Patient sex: M
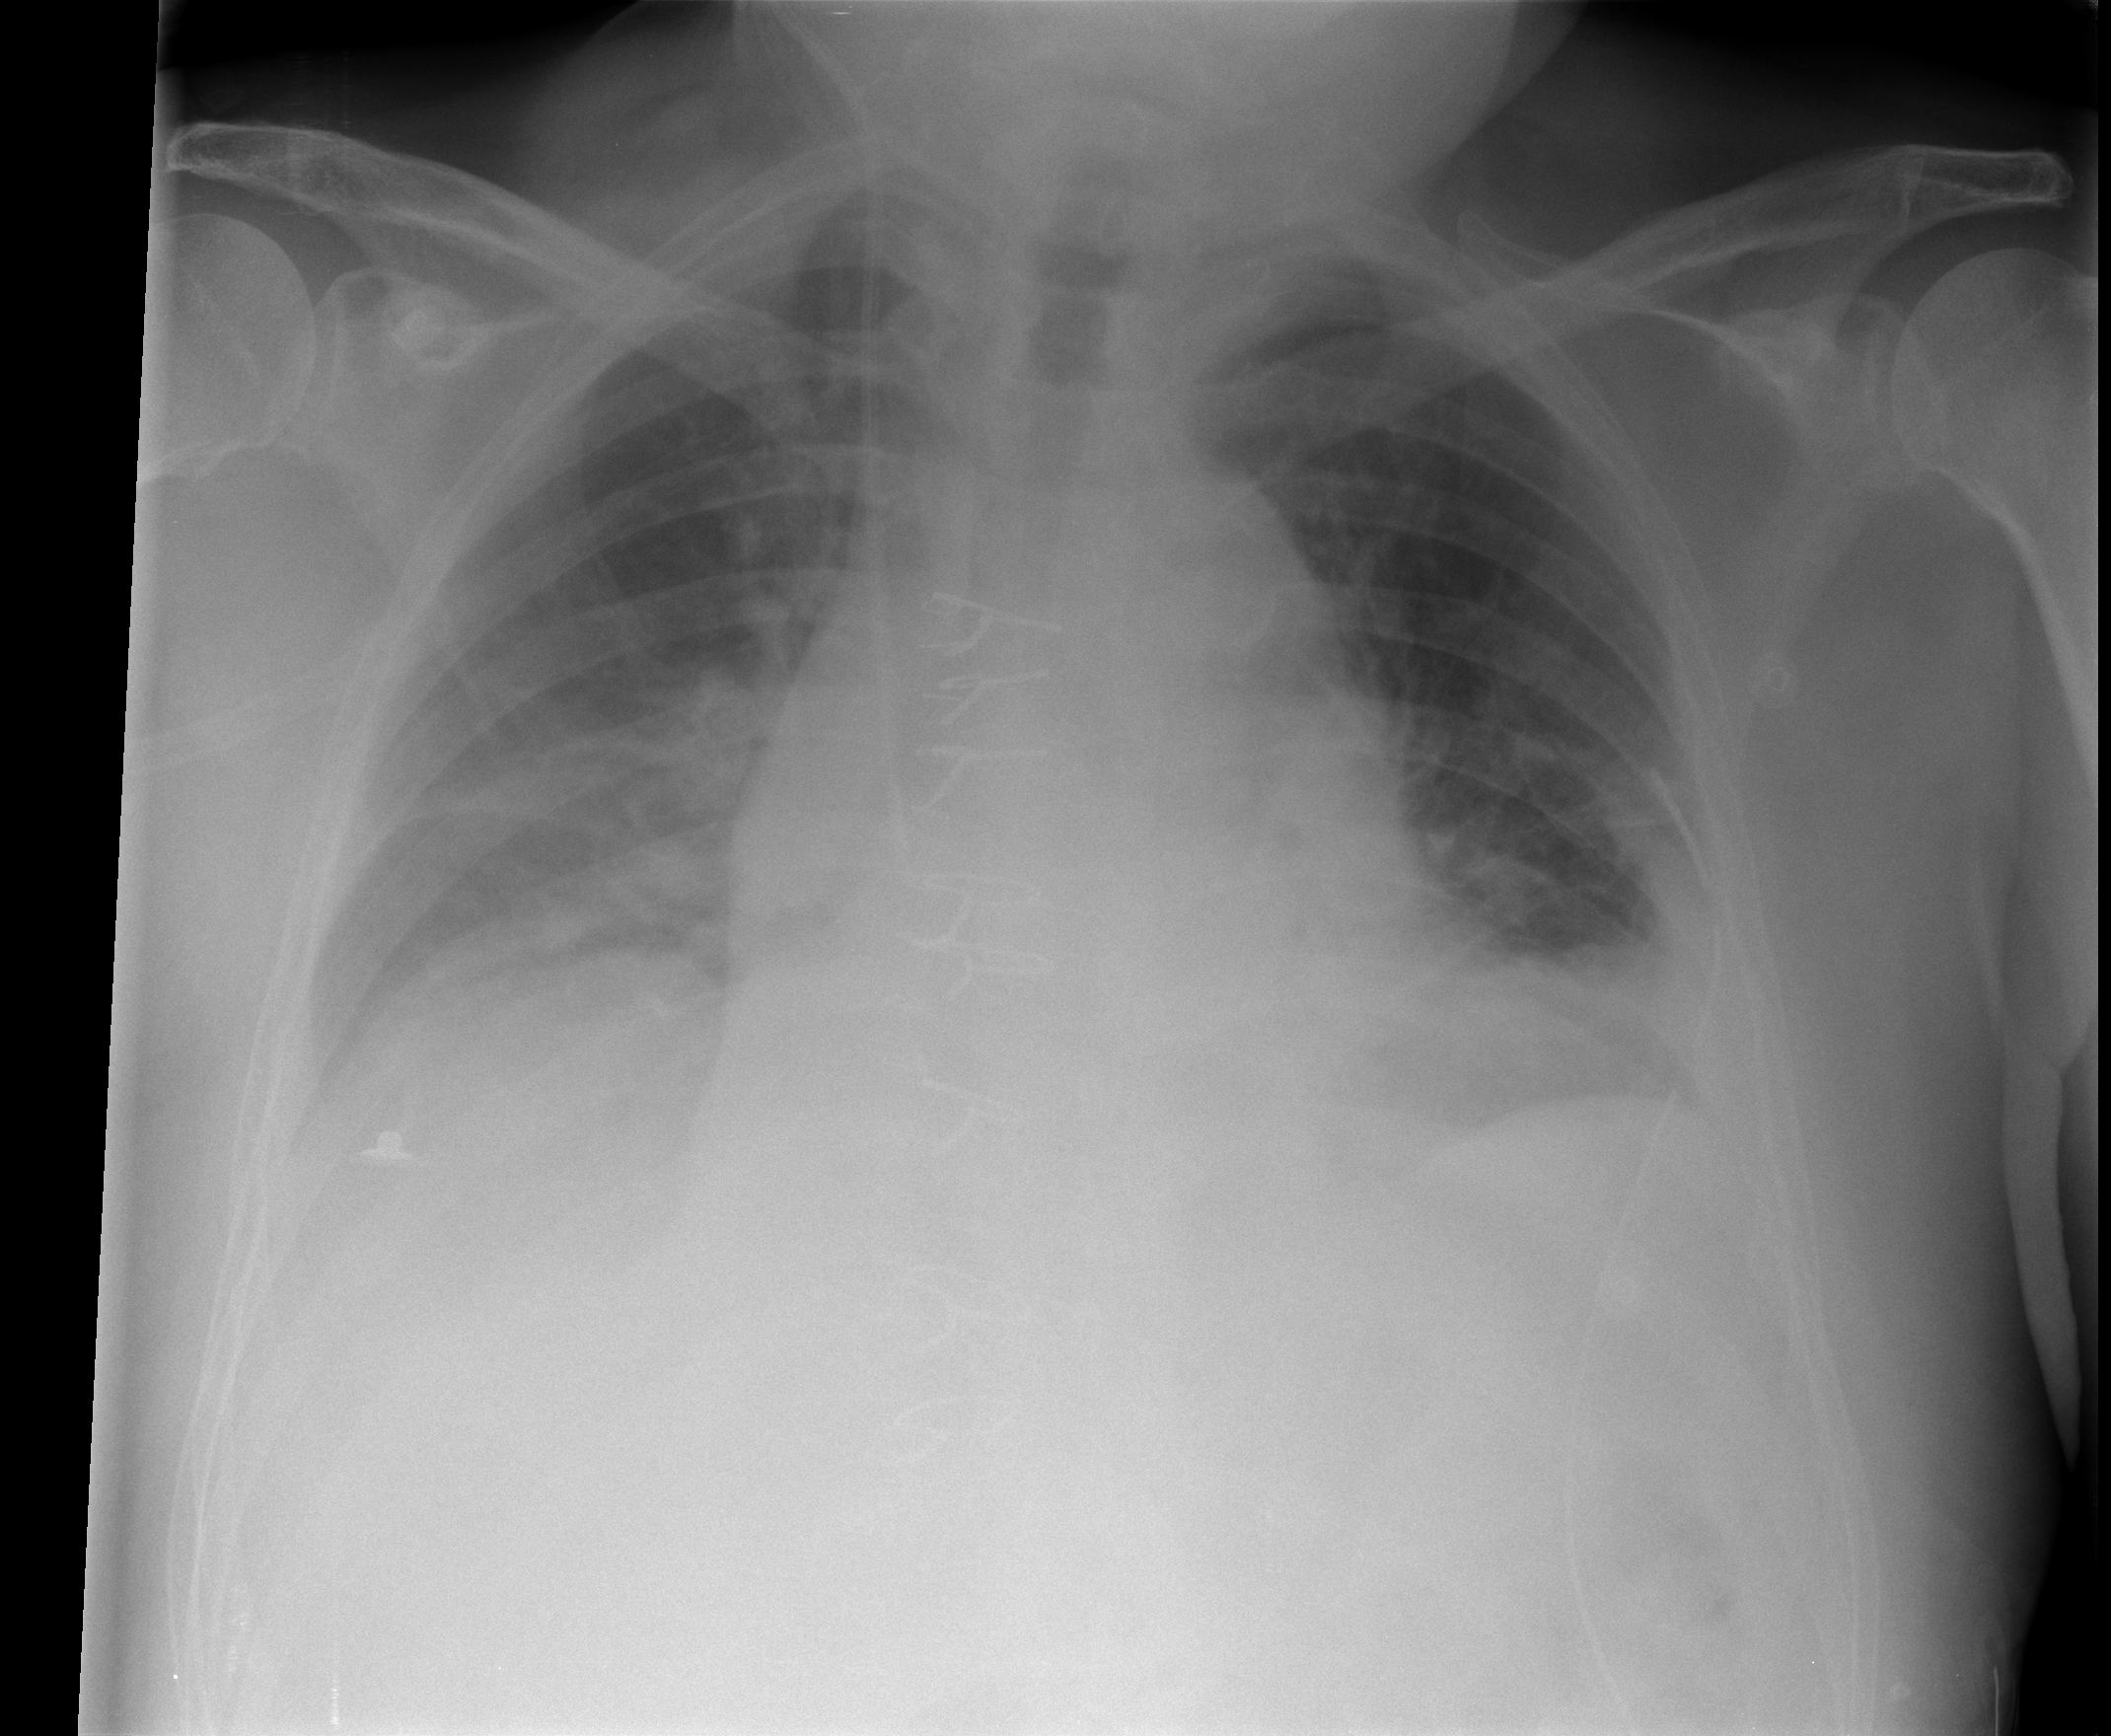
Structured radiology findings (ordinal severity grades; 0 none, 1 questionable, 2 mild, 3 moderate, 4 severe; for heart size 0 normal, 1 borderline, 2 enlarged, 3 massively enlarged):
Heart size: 1
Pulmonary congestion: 0
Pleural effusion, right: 2
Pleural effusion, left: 2
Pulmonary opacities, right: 0
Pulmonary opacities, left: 0
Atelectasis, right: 2
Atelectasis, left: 2